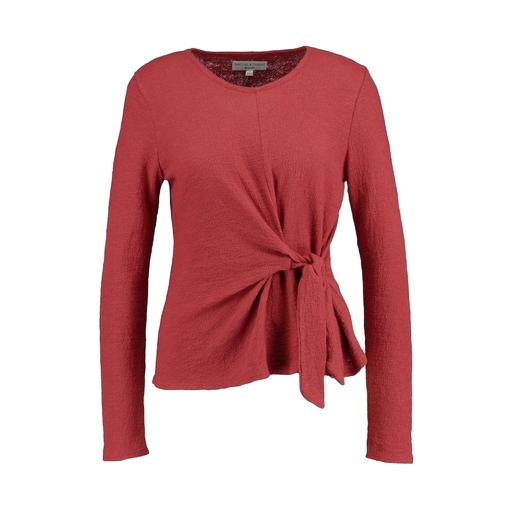
red and has long sleeves, red knot front top, red asymmetrical top only macy, white background